Field crop: maize
Growth stage: 1
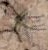
Species: salsola